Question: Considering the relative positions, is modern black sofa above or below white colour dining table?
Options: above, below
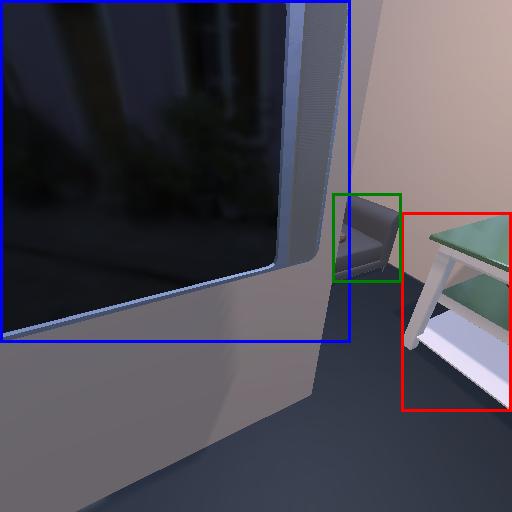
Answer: above